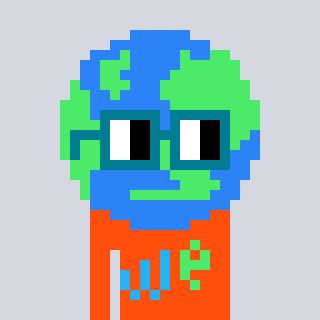
a pixel art character with square dark green glasses, a earth-shaped head and a orange-colored body on a cool background